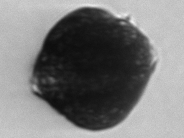
Label: Alexandrium_catenella